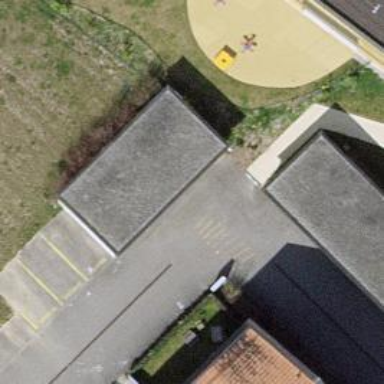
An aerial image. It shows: Group of garages.